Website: walmart
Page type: customer-info-address
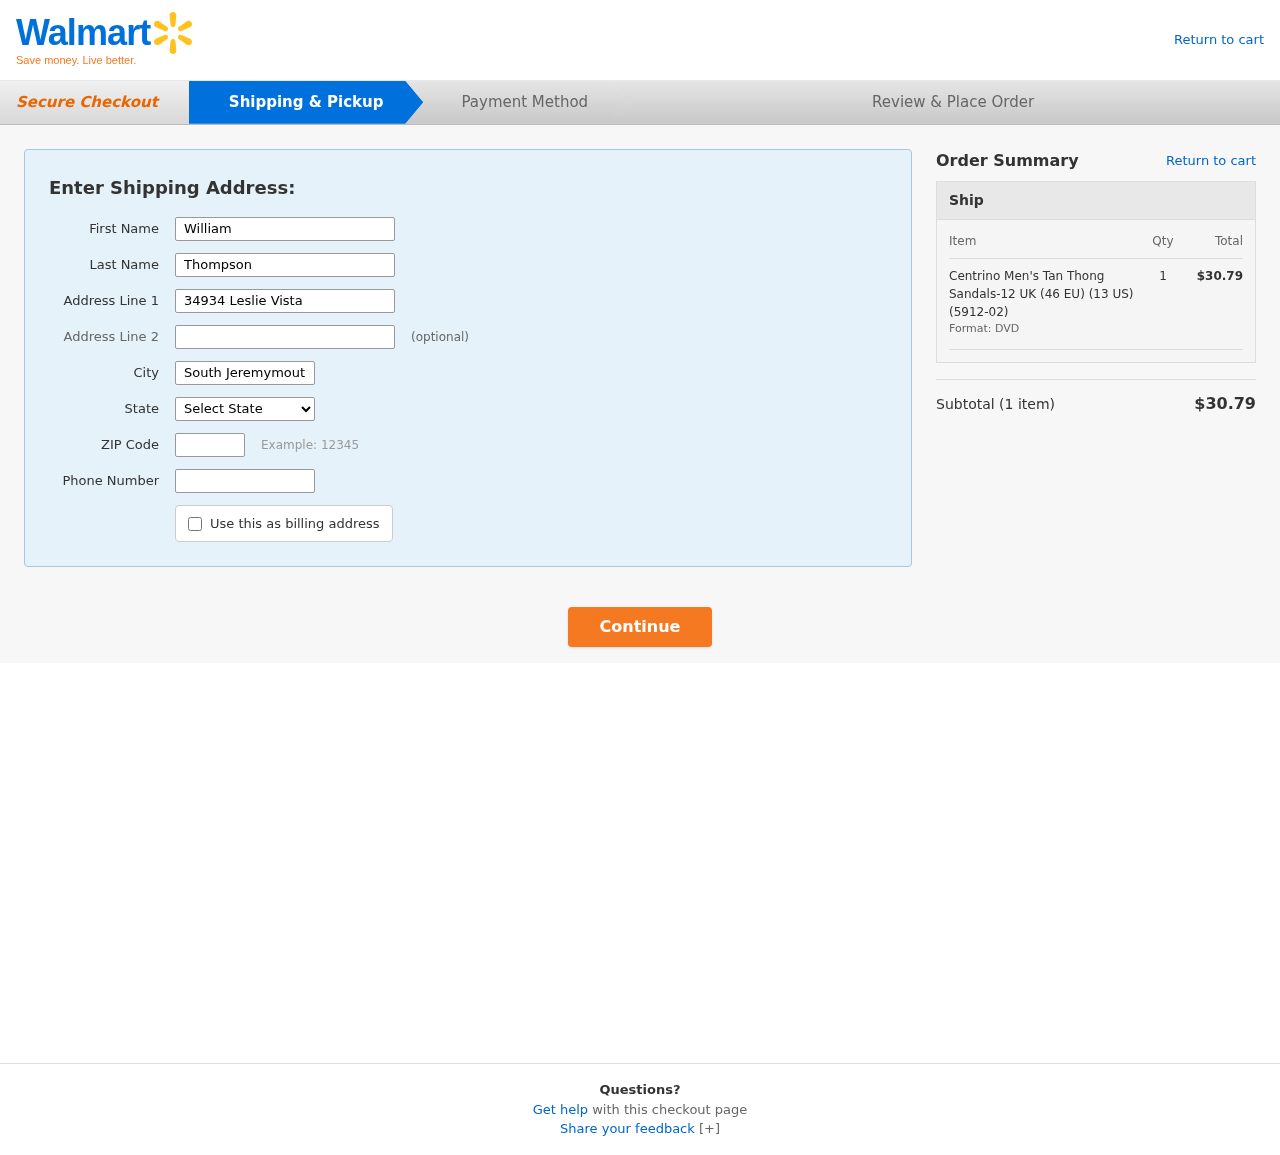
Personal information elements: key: PII_CITY
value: South Jeremymouth
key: PII_FIRSTNAME
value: William
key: PII_LASTNAME
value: Thompson
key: PII_PHONE
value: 8138553209
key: PII_POSTCODE
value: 83822
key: PII_STATE
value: Nevada
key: PII_STREET
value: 34934 Leslie Vista
Product elements: key: PRODUCT1_NAME
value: Centrino Men's Tan Thong Sandals-12 UK (46 EU) (13 US) (5912-02)
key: PRODUCT1_QUANTITY
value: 1
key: PRODUCT1_LINE_TOTAL
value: $30.79
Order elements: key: ORDER_NUM_ITEMS
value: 1
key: ORDER_SUBTOTAL
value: $30.79